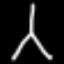
Label: The Eiffel Tower